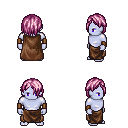
a pixel art fantasy rpg character, male body template, dark elf, purple skin, brown cape, robe skirt, pink bangs hairstyle, leather bracers, four views (front, back, left, right), 2x2 character sprite sheet, small pixel art, hard edges, no anti-aliasing